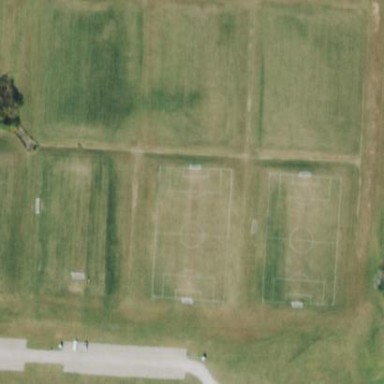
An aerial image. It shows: Soccer pitch for outdoor sports and leisure activities.